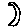
Label: moon